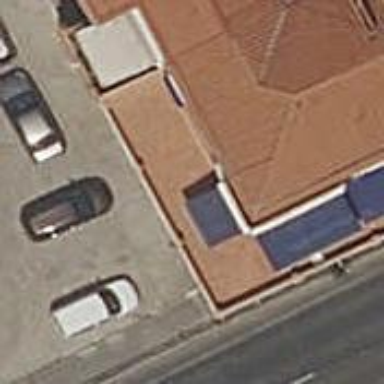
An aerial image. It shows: Furniture shop.